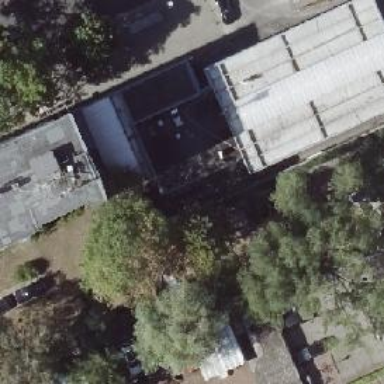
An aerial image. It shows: Retail building that houses car wash facility.